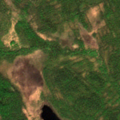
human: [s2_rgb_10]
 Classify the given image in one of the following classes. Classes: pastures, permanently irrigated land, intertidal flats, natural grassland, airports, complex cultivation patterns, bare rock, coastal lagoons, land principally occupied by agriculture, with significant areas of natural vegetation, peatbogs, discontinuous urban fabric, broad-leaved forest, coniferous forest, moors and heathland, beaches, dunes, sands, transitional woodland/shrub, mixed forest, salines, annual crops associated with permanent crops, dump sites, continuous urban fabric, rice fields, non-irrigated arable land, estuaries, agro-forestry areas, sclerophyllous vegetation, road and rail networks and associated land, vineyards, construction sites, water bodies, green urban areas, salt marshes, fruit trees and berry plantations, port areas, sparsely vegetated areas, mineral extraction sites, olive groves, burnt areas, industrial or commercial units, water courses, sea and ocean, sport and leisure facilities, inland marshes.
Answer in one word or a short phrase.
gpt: coniferous forest, mixed forest